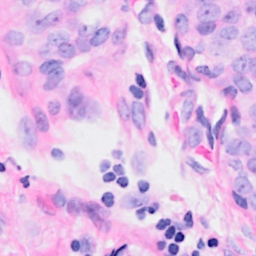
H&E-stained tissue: Breast